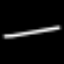
Label: line